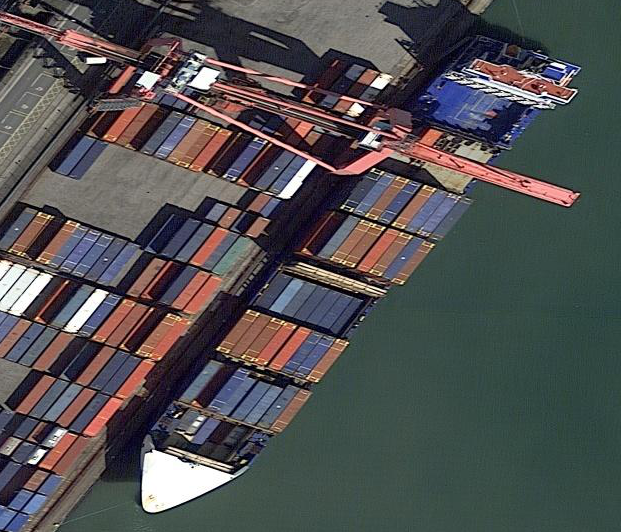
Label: Container_ship